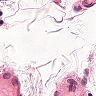
Metastatic tissue present: no